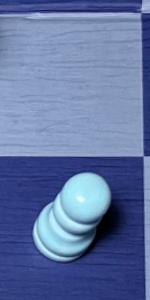
Label: Pawn_White